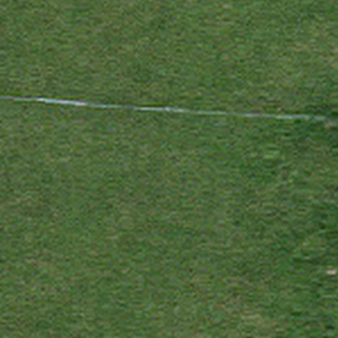
Label: other